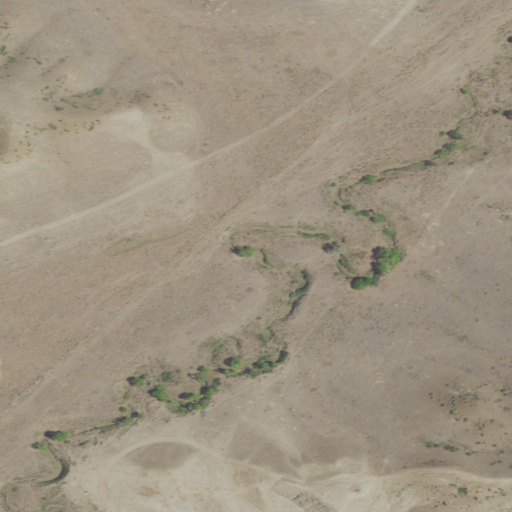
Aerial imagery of valley in Montana named Stevens Coulee containing grassland and shrub